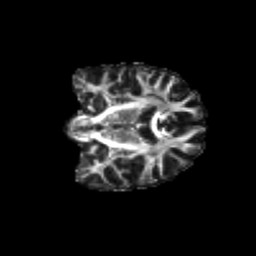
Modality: FA
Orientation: coronal
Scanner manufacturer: siemens
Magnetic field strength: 3 T
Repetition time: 9.2 s
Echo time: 0.084 s